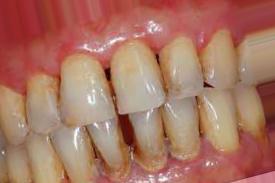
Condition: Tooth Discoloration